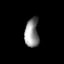
Tissue: lung
Cell type: Epithelial cells
Senescence score: 0.1996
Nuclear area (px): 401
Mean DAPI intensity: 140.733